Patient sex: M
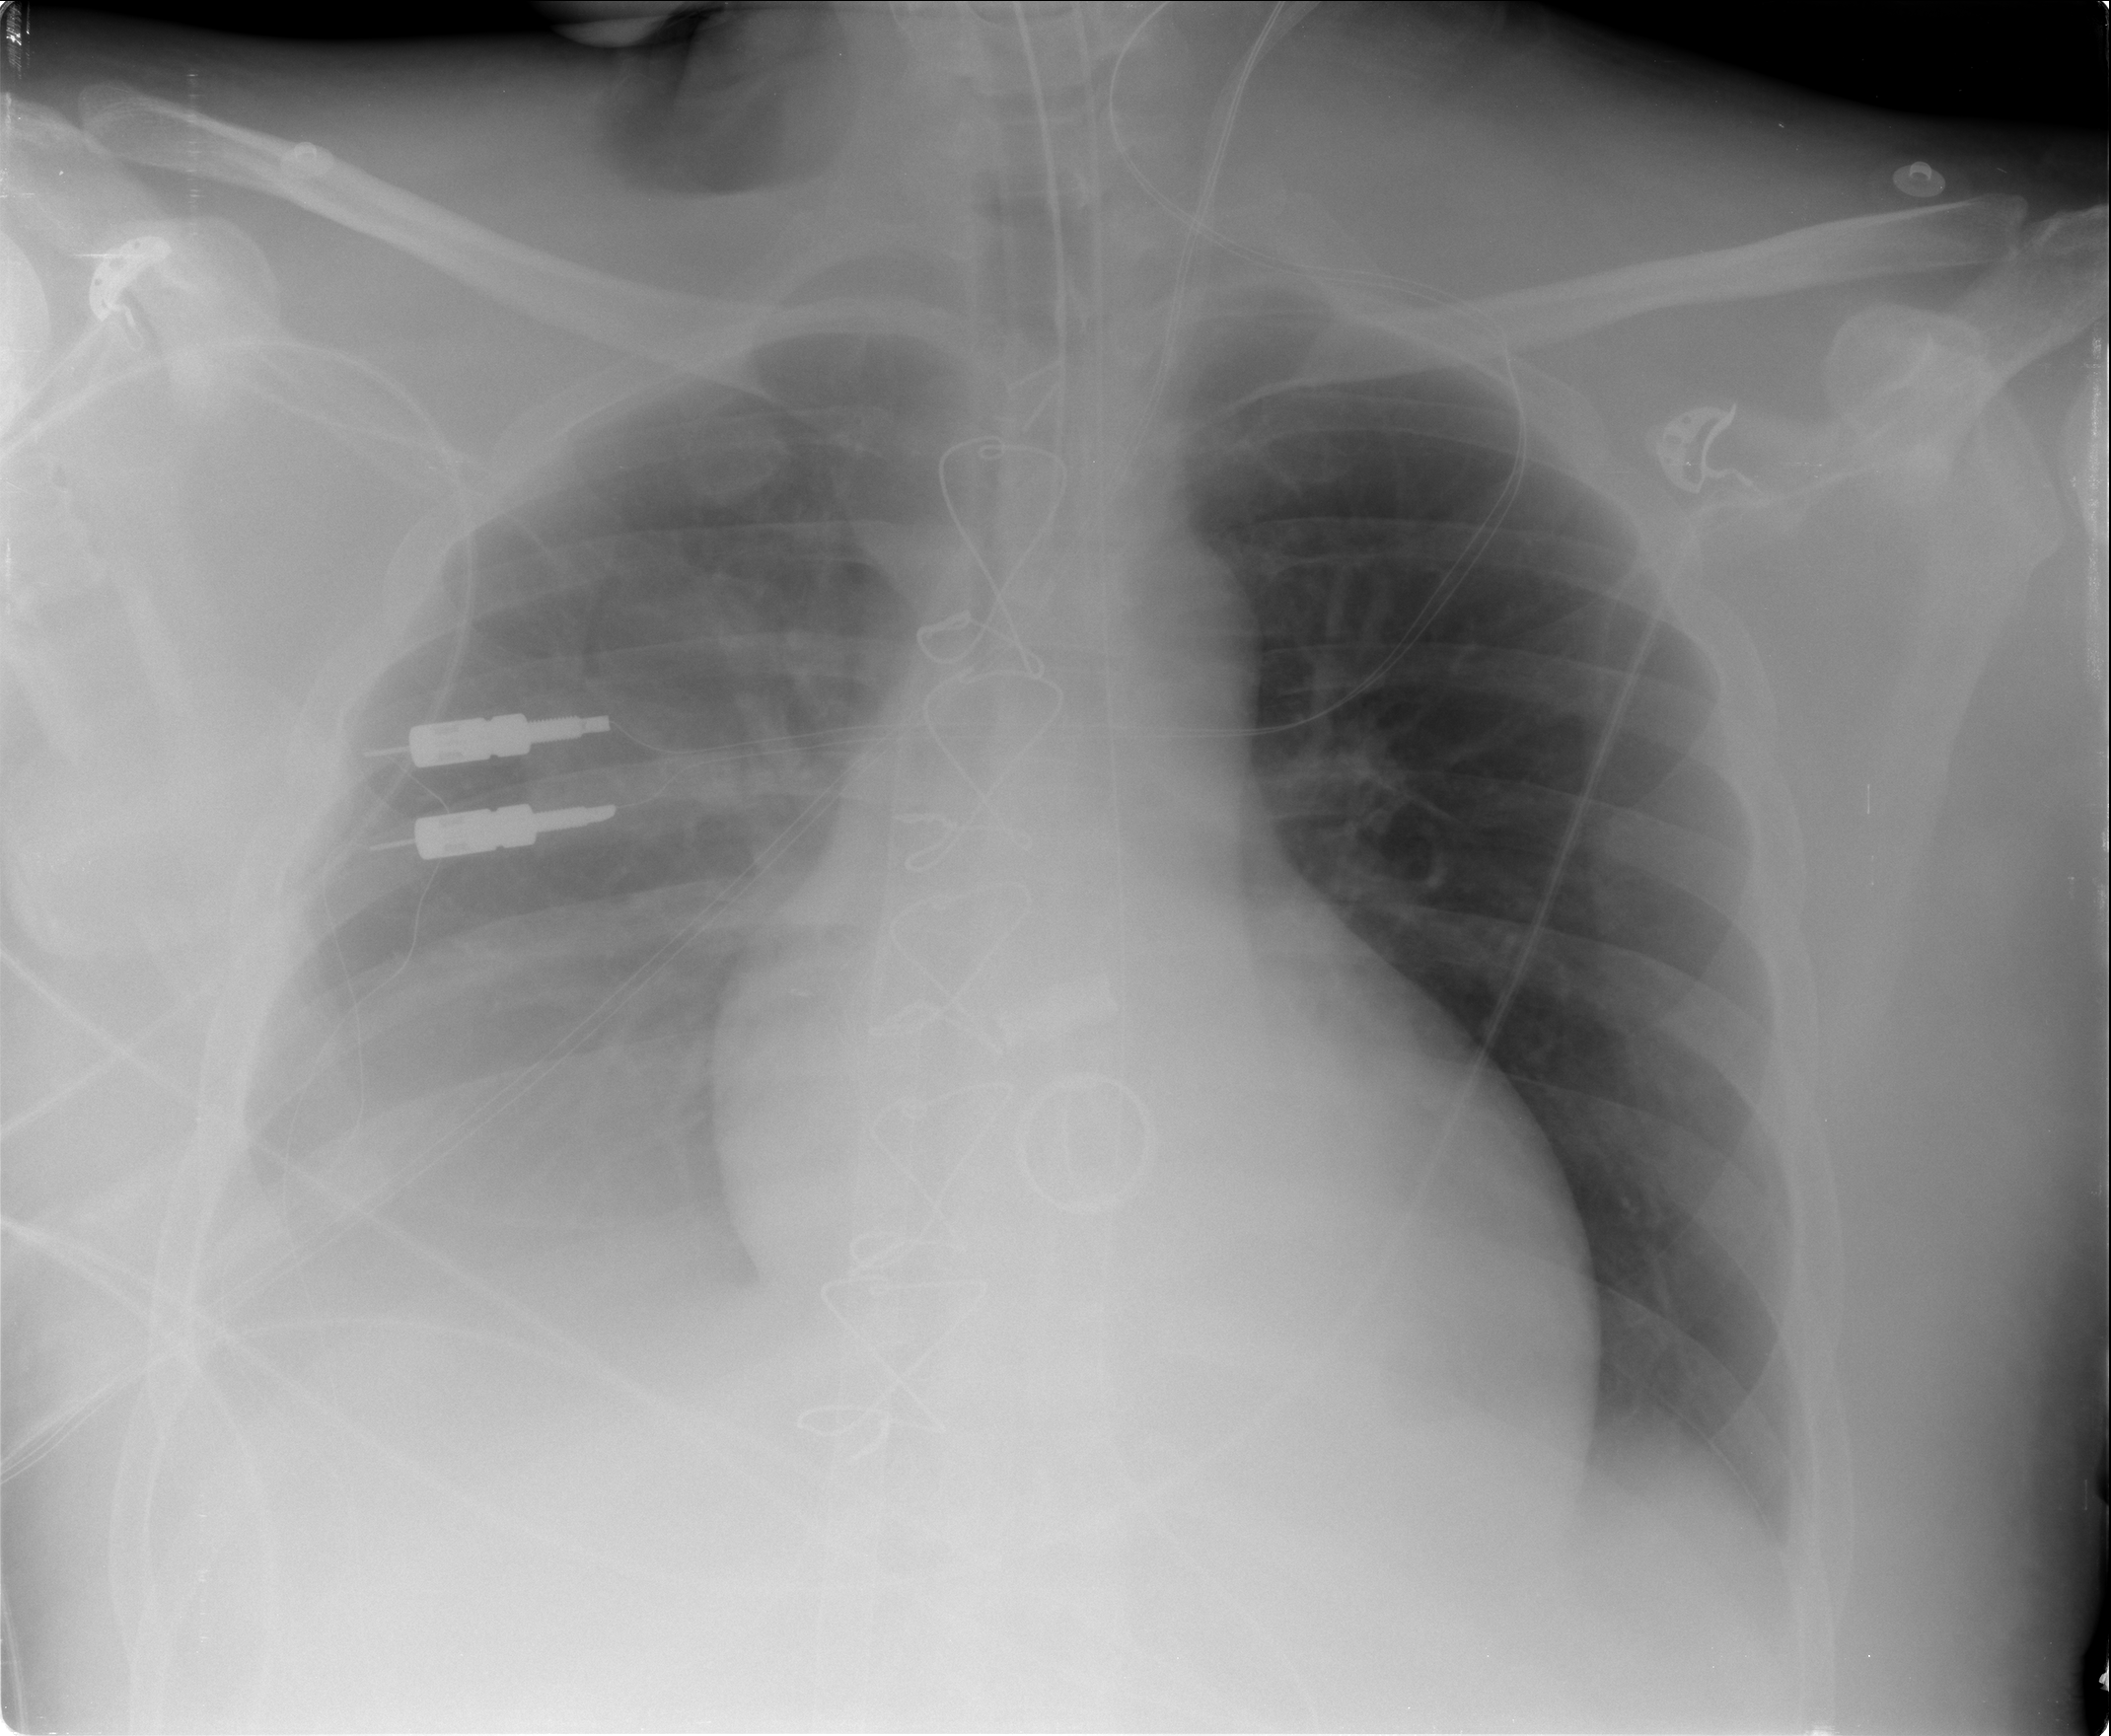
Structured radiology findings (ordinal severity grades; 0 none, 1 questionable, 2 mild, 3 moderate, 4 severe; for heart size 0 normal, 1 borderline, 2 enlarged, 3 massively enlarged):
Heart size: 1
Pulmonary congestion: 2
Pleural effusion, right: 3
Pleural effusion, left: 2
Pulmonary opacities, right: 0
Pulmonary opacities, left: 0
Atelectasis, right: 2
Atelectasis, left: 2